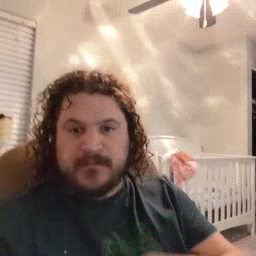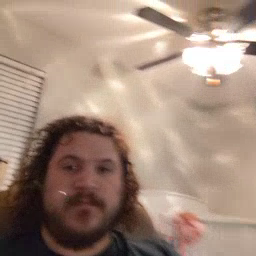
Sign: yesterday